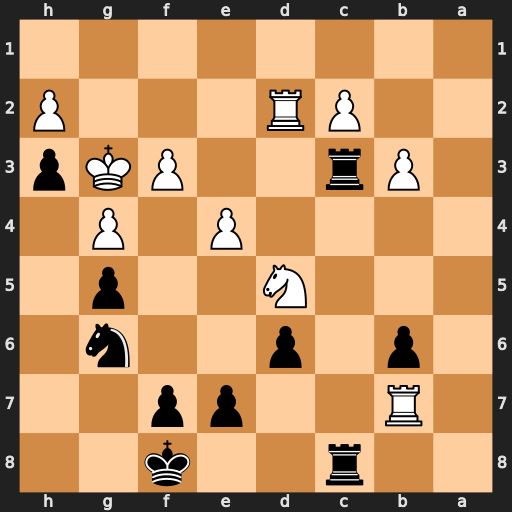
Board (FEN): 2r2k2/1R2pp2/1p1p2n1/3N2p1/4P1P1/1Pr2PKp/2PR3P/8
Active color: b
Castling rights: -
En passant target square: -
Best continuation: Rxc2 Rxc2 Rxc2